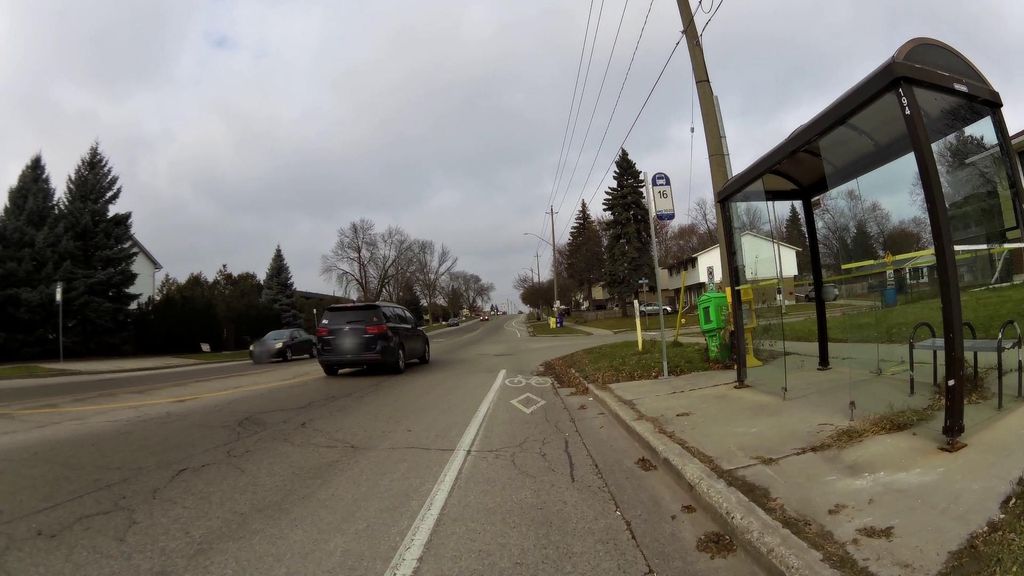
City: kitchener-waterloo